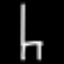
Label: chair